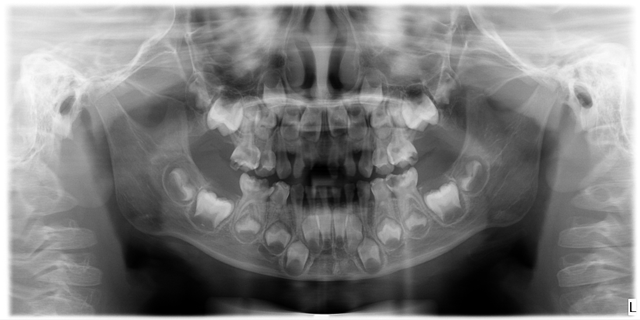
child